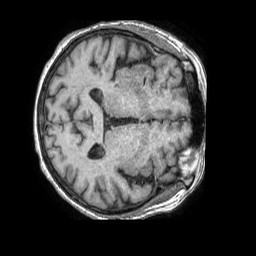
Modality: T1w
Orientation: axial
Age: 83
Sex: female
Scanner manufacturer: philips
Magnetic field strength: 1.5 T
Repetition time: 0.007776 s
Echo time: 0.003547 s